Field crop: maize
Growth stage: 2
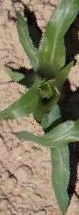
Species: maize